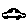
Label: car